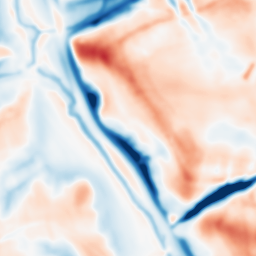
Category: multiscale
Decomposition family: dog_multiscale
Decomposition parameters: sigma_ratio: 1.6
n_scales: 4
base_sigma: 2
Upsampling method: lanczos
Upsampling parameters: scale: 4
Upsampling scale: 4